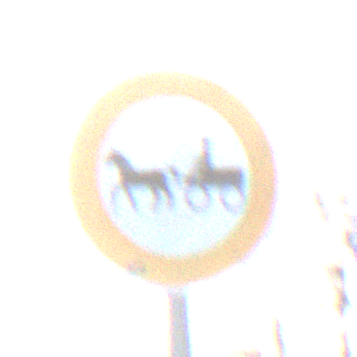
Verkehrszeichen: VerbotGespannfuhrwerke
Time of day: SunriseSunset
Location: Outdoor (Suburban)
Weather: PartlyCloudy
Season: Winter
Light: Natural